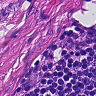
Metastatic tissue present: yes